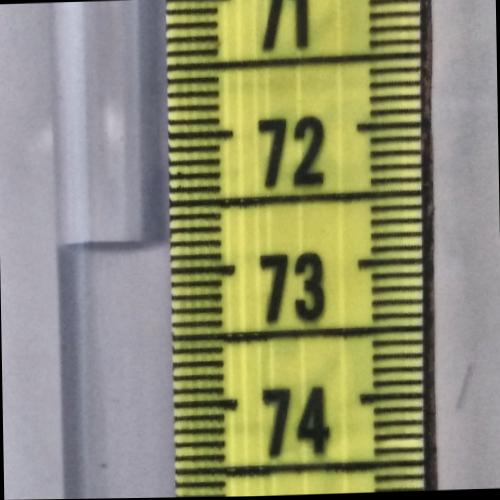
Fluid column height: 72.8 cm